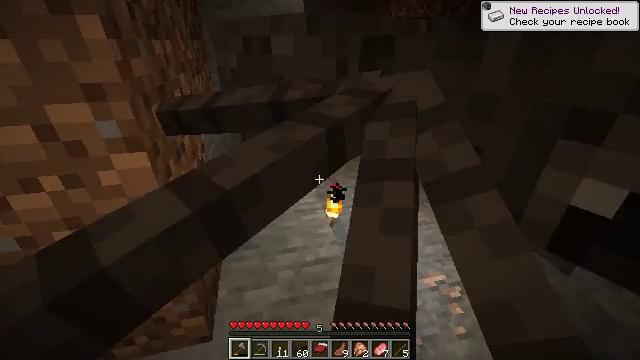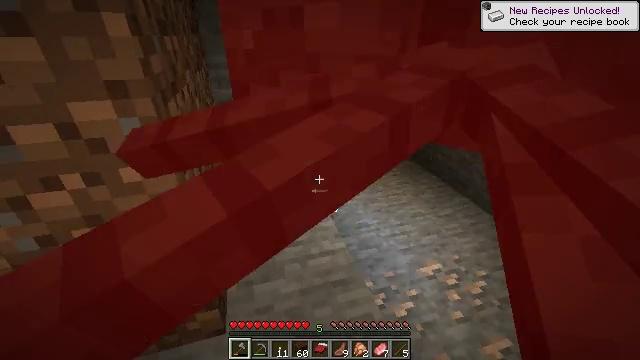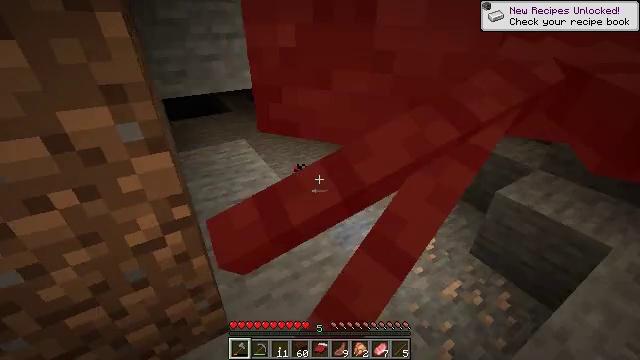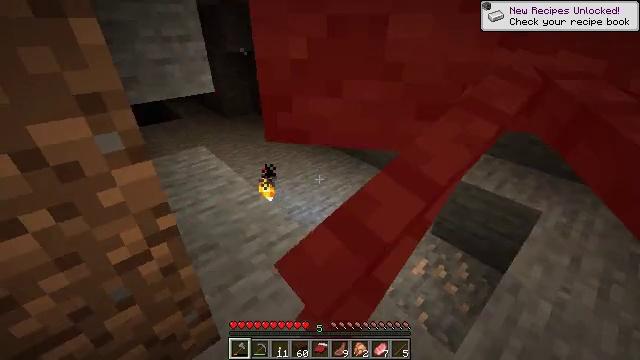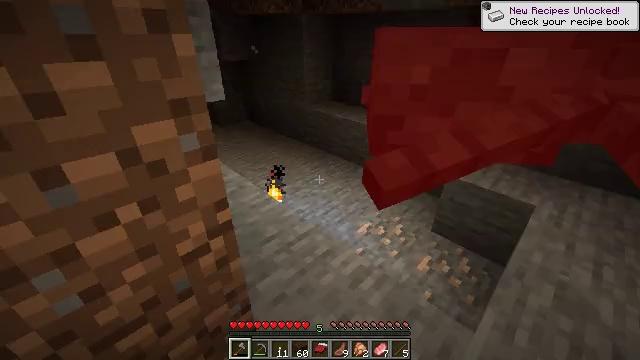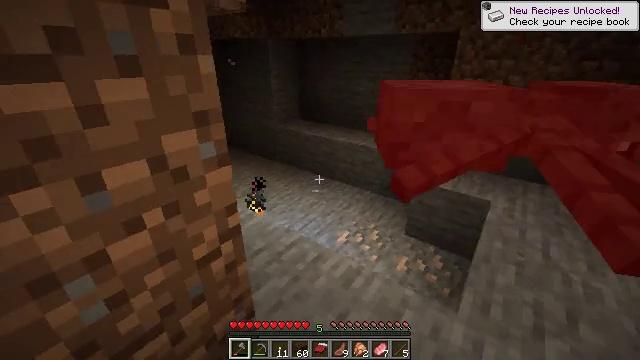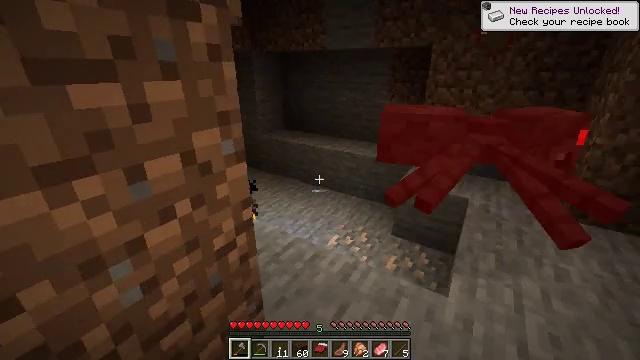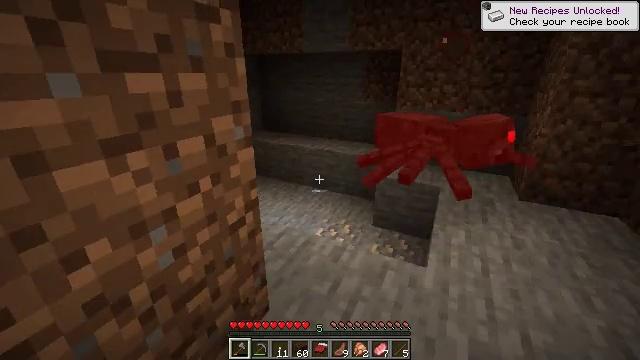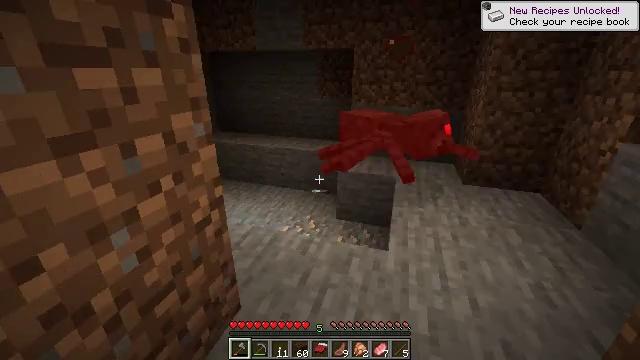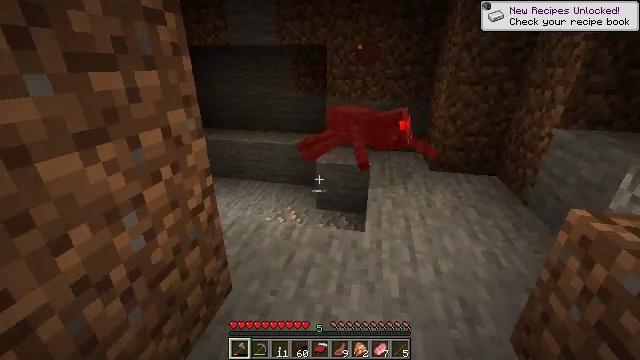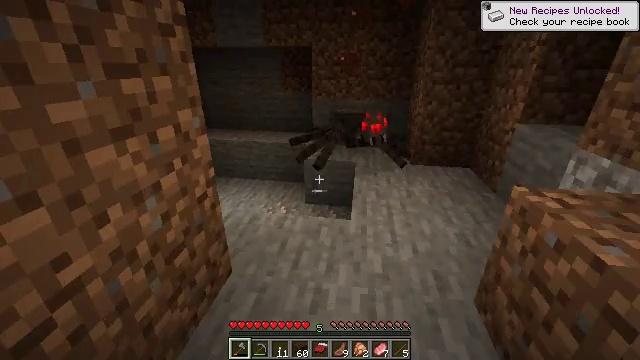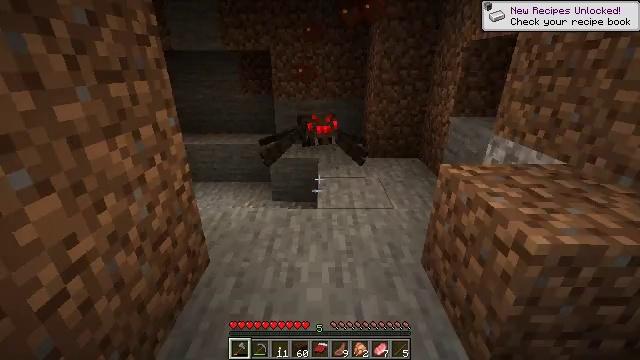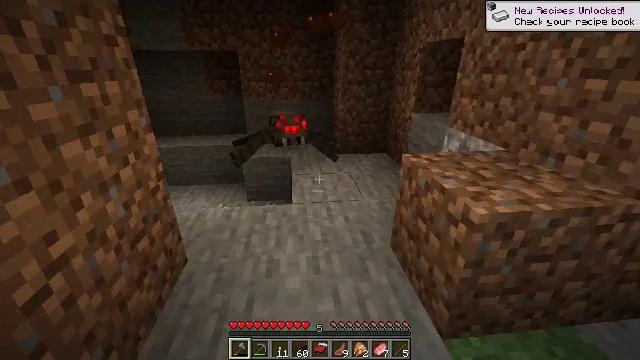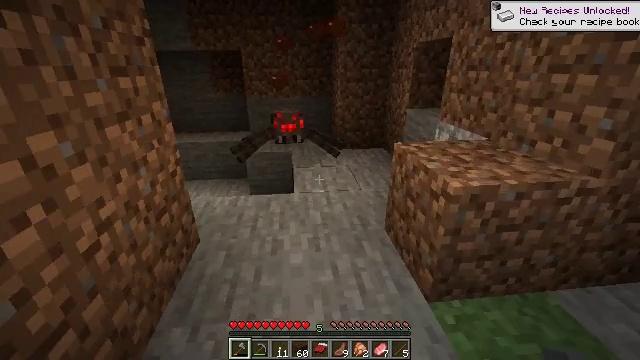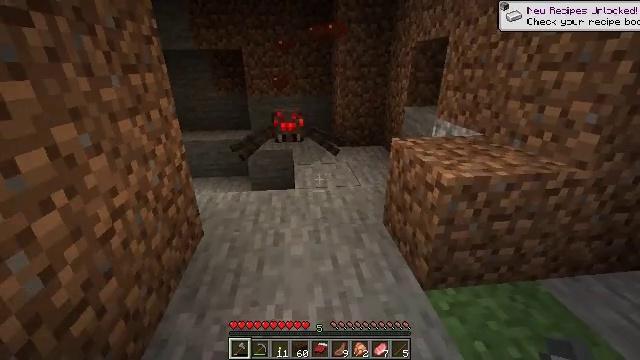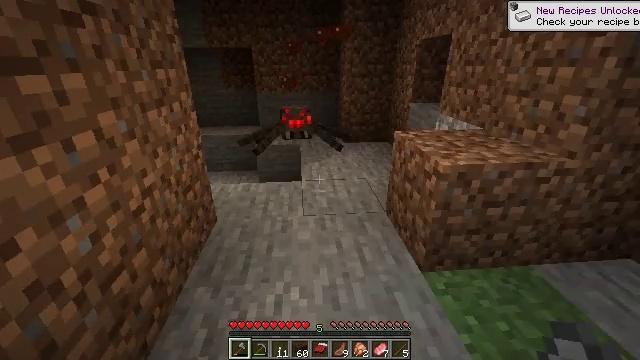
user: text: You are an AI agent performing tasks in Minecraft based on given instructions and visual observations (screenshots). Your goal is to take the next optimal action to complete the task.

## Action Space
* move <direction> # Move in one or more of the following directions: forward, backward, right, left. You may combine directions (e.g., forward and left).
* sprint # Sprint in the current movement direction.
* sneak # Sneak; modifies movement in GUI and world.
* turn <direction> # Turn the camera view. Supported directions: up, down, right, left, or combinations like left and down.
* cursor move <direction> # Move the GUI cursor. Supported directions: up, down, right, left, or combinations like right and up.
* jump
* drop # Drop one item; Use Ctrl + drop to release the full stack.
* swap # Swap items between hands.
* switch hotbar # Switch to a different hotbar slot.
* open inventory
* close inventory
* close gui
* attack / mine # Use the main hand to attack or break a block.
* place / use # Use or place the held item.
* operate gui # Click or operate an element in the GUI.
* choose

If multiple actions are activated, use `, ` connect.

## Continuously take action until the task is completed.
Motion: motion action
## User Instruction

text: Fight a spider.
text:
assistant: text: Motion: move left, turn right
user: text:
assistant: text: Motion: move left, turn right and down
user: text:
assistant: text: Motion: move left, turn right
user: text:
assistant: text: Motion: move back and move left, turn right and up
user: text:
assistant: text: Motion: move back and move left, turn right and up
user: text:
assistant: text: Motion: move back and move left, turn right and up
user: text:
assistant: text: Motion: move back, turn right
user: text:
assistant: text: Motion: move back, turn right
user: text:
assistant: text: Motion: move back, turn right and down
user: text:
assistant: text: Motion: move back, turn right
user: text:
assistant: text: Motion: move back, turn right
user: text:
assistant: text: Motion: move back, turn right
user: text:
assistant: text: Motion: move back
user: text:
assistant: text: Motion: move back
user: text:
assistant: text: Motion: turn left
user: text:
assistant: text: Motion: move forward
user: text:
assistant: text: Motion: move forward
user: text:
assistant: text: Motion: move forward, turn left
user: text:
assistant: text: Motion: move forward
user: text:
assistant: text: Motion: move forward
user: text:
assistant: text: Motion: move forward
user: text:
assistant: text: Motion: move forward, turn left and down, jump
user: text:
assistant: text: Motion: move forward, turn left and down, jump
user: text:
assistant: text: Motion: move forward, turn right and down, attack / mine, jump
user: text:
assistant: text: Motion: move forward, turn right and down, attack / mine
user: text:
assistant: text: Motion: move back, turn down, attack / mine
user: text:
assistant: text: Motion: move back, turn down
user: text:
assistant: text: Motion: move back
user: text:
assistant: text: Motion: no_op